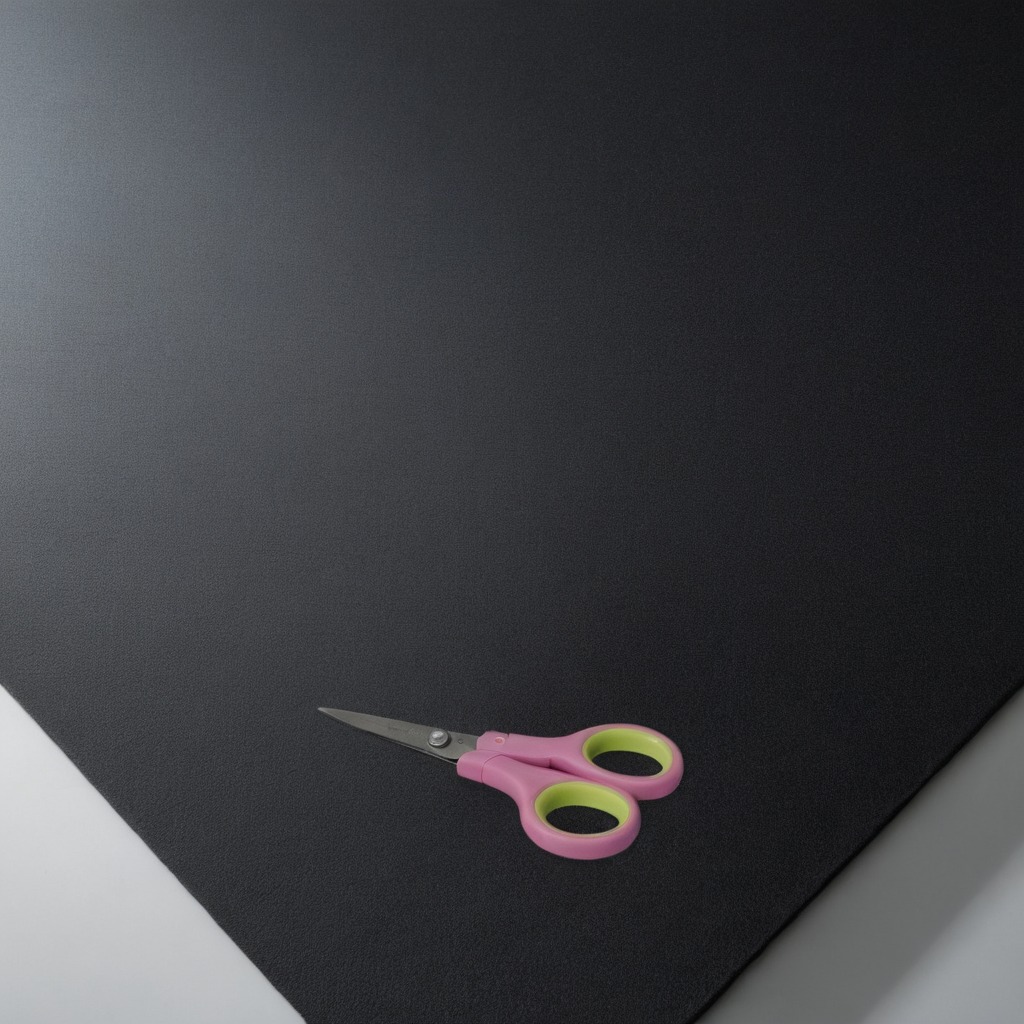
A scissor lies on the tabletop.